Field crop: maize
Growth stage: 2
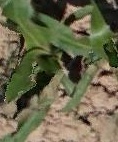
Species: maize